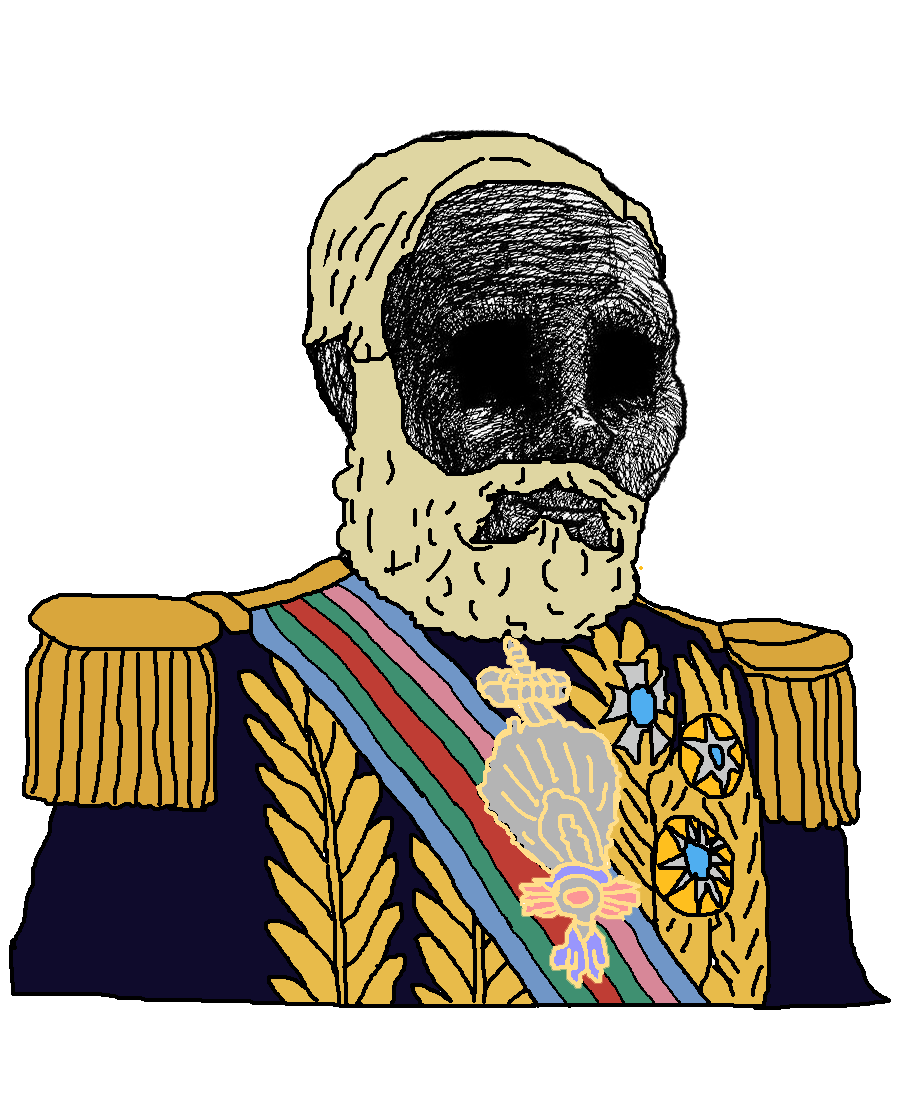
Label: 5_Withered_Wojak